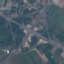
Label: Highway